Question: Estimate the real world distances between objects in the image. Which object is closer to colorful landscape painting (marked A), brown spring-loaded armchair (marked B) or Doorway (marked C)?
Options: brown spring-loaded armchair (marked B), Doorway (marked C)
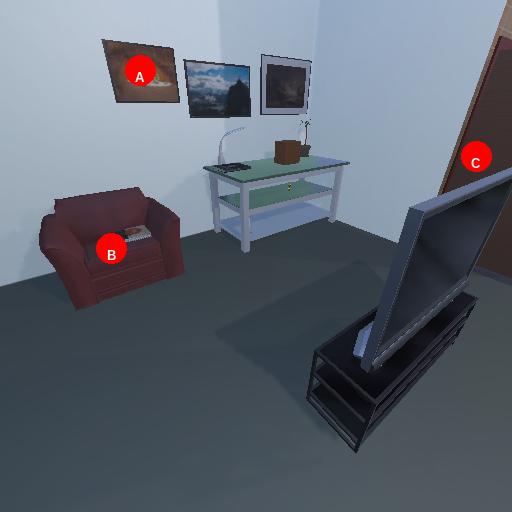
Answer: brown spring-loaded armchair (marked B)